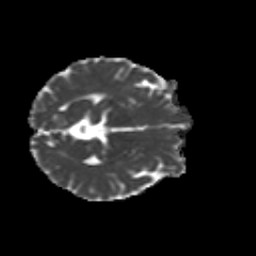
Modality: MD
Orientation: axial
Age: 25
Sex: male
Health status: healthy
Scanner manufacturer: siemens
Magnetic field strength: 3 T
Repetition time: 8.6 s
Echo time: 0.095 s